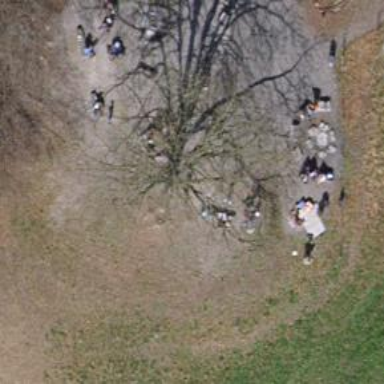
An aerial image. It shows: Picnic site for tourists.